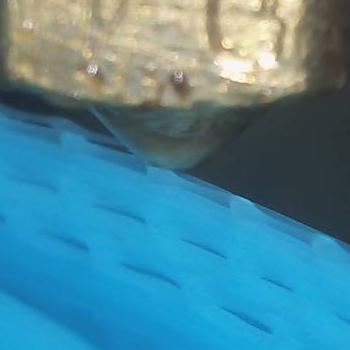
Flow rate: 49%